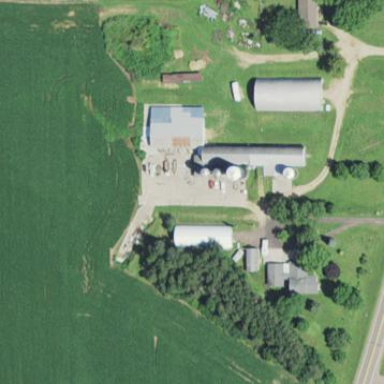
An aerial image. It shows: Farmyard area.